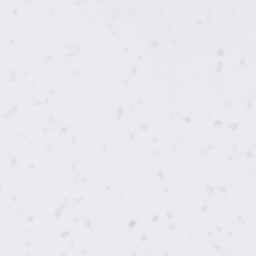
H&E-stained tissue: Tonsil